Question: I have a PySide program that uses pyOpenSSL to do a certificate check, I compile it with Cx_Freeze and whenever I try to open it after compiling it I get the following error:

I'm using pyOpenSSL 0.14, Cx_Freeze 4.3.3 and PySide 1.2.2.
Why am I getting the exception?
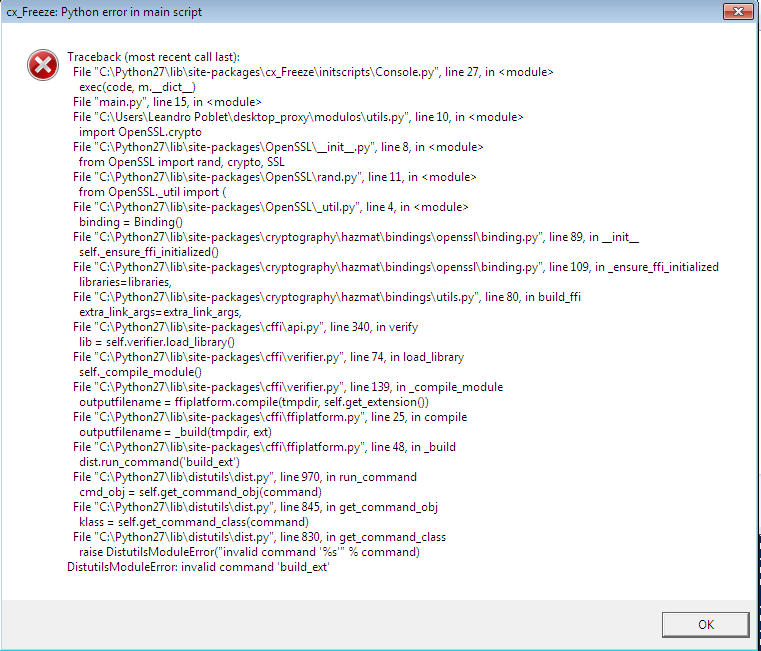
Answer: Reposting from the mailing list: Adding 'cryptography' to packages in the setup.py file fixed this issue. The cryptography package loads some submodules using '__import__()', which prevents cx_Freeze from automatically finding what modules are needed. Putting it in 'packages' makes cx_Freeze copy all submodules.